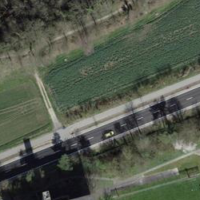
EUNIS habitat code: 25
Species observed at this site:
Stachys sylvatica